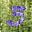
Label: 5